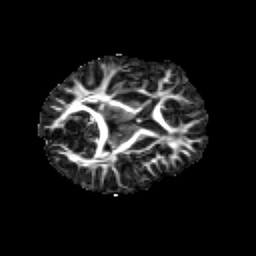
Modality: FA
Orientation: axial
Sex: male
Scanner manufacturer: siemens
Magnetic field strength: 3 T
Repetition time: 5 s
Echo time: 0.071 s